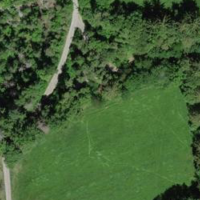
EUNIS habitat code: 44
Species observed at this site:
Corylus avellana